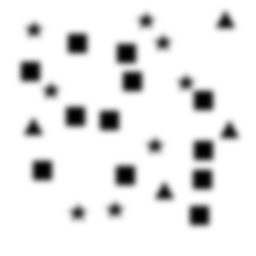
Squares: 12
Triangles: 4
Stars: 8
Total shapes: 24